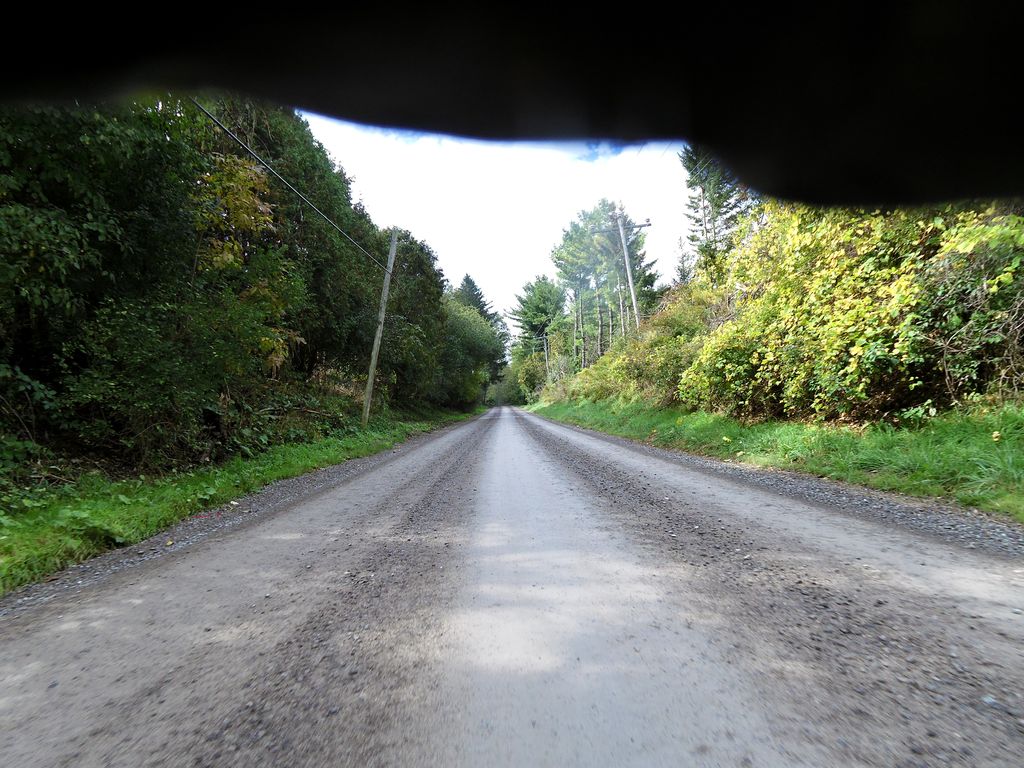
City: hamilton